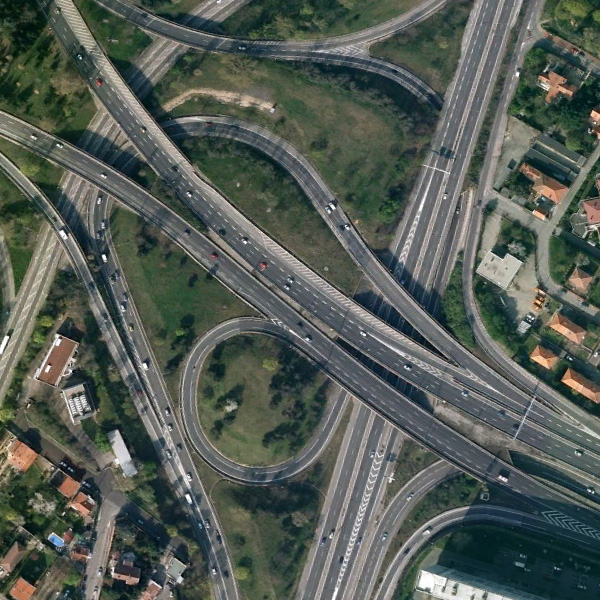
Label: Viaduct